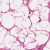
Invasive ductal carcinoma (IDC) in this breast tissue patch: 0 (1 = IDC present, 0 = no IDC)